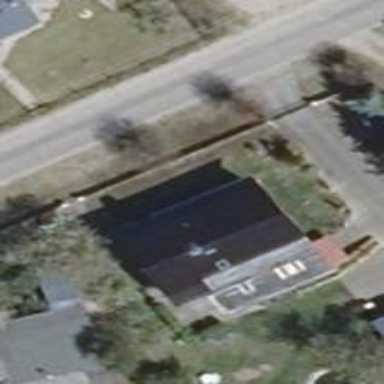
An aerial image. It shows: Black-roofed house.